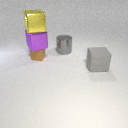
small brown rubber cube in front of large gray metal cylinder